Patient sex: M
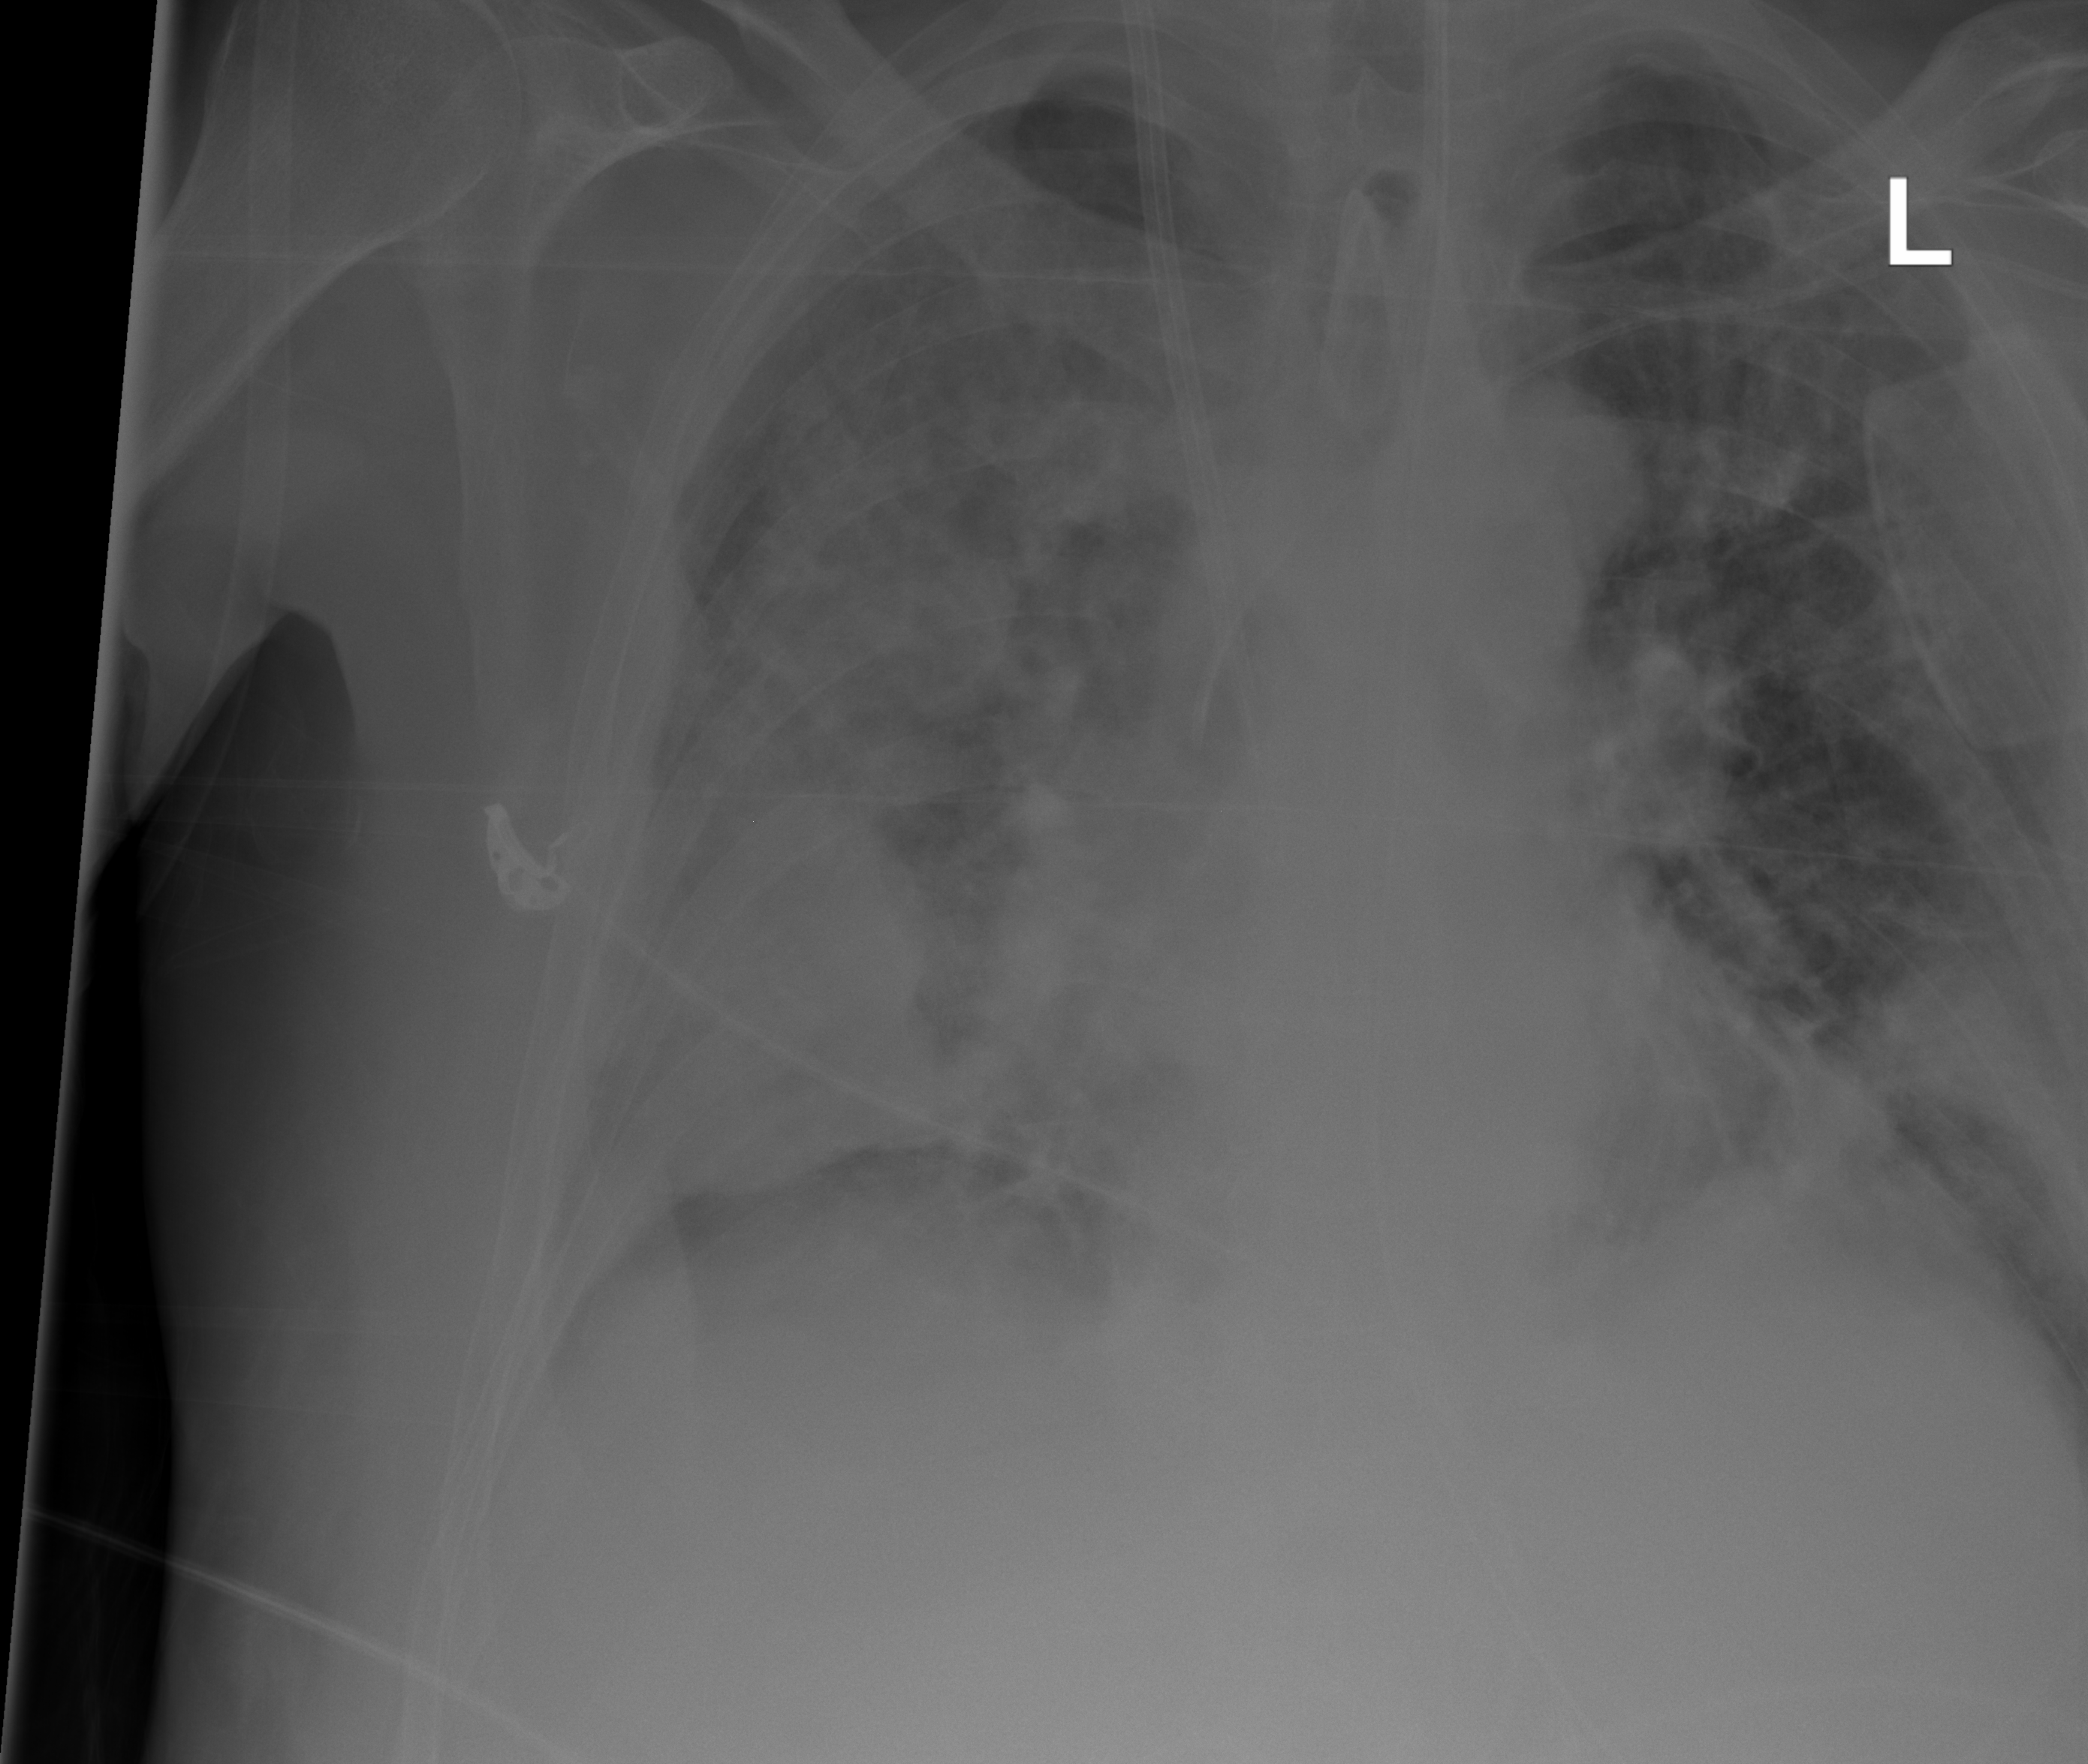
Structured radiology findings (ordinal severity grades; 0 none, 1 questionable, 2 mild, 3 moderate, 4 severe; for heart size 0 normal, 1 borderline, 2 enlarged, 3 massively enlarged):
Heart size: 0
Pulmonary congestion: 2
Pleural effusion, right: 2
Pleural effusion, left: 0
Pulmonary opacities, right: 4
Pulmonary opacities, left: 2
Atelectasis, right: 3
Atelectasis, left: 0